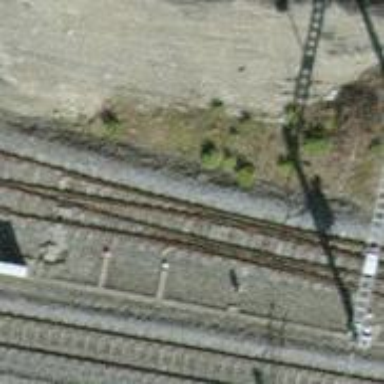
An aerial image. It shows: Railway switch.